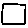
Label: square